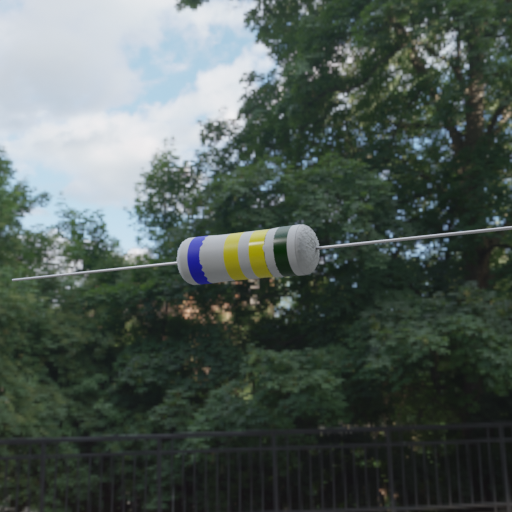
Resistor colour bands (in order): blue, yellow, yellow, black